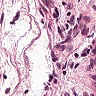
Metastatic tissue present: no